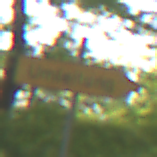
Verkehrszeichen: UmleitungswegweiserRechtsweisend
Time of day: MorningAfternoon
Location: Outdoor (RoadRail)
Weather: Clear
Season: NotSpecified
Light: Natural